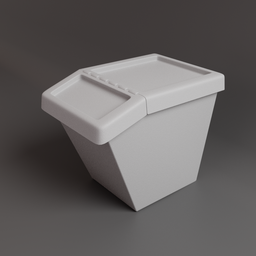
Label: tools